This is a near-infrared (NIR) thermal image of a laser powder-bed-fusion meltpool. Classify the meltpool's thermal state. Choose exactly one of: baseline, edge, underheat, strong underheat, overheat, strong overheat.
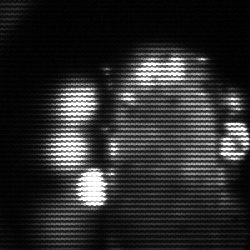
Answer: strong underheat